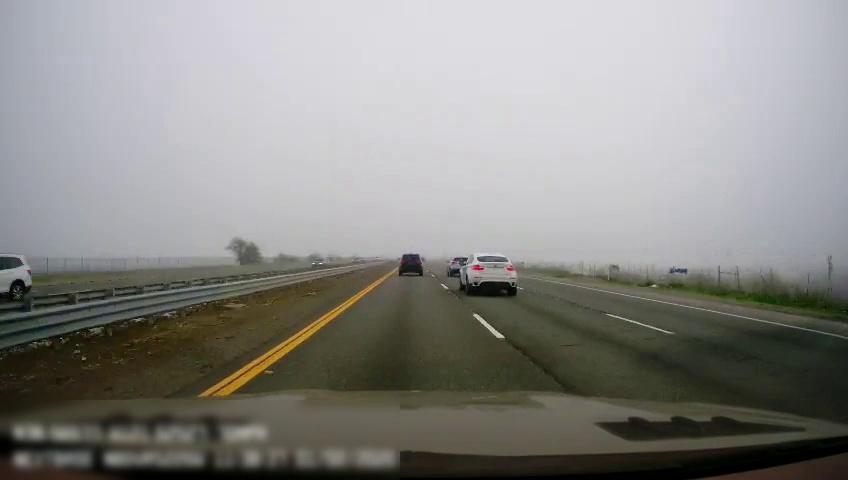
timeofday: Day
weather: Cloudy
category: Drivable Space
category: Drivable Space
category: Vehicles | SUV
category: Vehicles | Car
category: Vehicles | SUV
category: Vehicles | SUV
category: Vehicles | SUV
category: Lanes | Current Lane
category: Lanes | Current Lane
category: Lanes | Alternate Lane
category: Lanes | Alternate Lane
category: Lanes | Alternate Lane